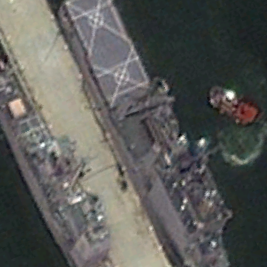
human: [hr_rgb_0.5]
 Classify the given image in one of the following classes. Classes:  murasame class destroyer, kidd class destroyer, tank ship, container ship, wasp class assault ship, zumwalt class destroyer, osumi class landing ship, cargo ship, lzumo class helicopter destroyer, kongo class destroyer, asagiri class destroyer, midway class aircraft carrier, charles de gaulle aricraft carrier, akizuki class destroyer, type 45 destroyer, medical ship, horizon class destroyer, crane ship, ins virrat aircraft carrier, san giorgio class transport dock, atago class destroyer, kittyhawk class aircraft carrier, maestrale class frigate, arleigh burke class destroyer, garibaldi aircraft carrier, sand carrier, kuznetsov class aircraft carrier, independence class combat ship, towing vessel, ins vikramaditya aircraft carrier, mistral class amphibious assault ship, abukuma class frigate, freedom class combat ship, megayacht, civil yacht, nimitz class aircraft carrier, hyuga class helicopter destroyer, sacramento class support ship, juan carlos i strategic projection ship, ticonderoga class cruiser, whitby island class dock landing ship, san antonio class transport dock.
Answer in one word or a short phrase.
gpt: Whitby Island class dock landing ship